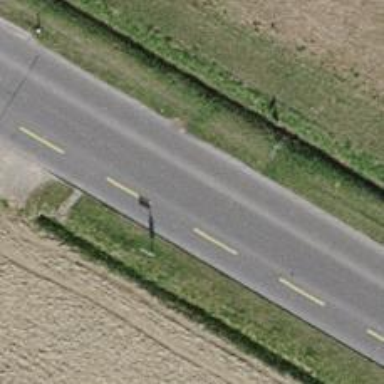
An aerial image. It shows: Bus stop with stop position for public transport.